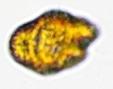
Label: Akashiwo